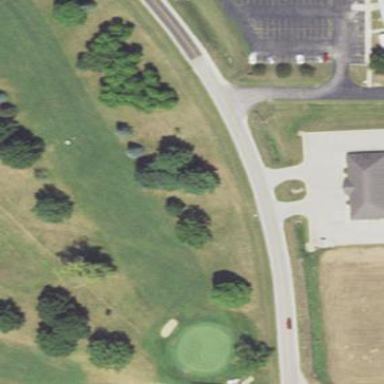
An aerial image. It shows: Grassy area designated as golf fairway.